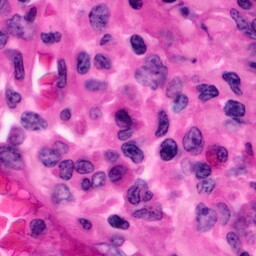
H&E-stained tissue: Pancreatic